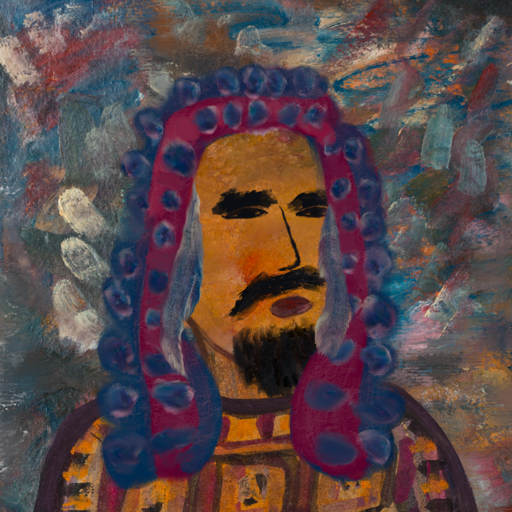
Background: Boggyland, Head And Neck Side: Pipe, Face Side: Mosgoul, Bust: Doll, Hair Side: Hill_Girl, Head Accessory: Blank, Second Necklace: Blank, Necklace: Blank, Baby: Blank